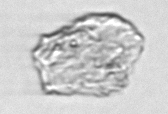
Label: detritus_transparent